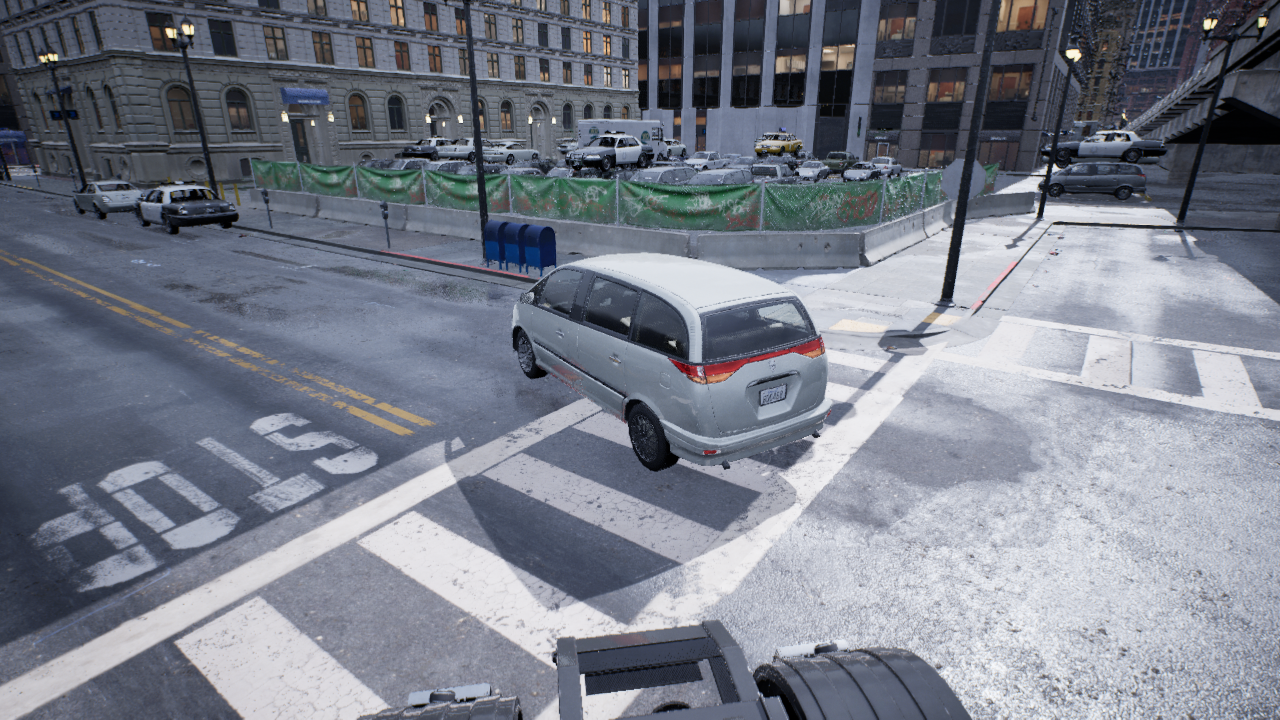
Venue: intersection
Lighting: overcast
Vehicle rig: minivan